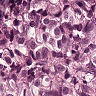
Metastatic tissue present: yes